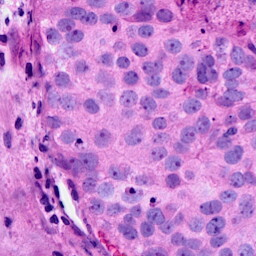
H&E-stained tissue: Breast